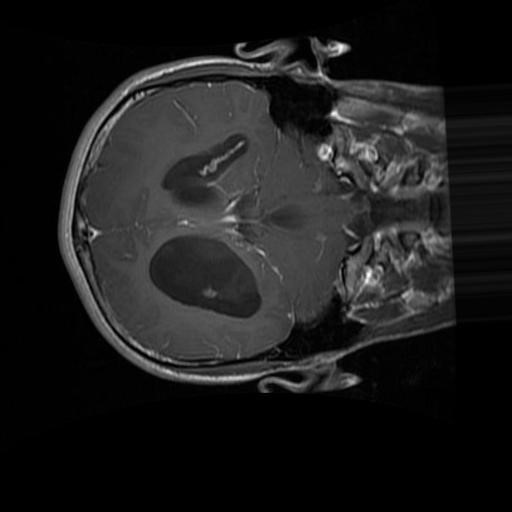
Label: brain_glioma